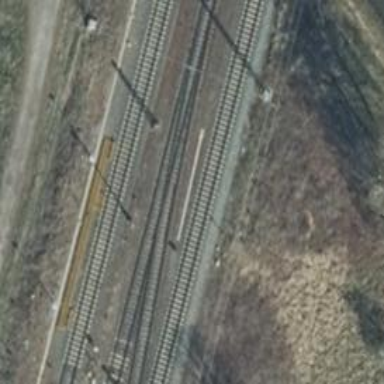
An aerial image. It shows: Railway track with contact line for electrification.